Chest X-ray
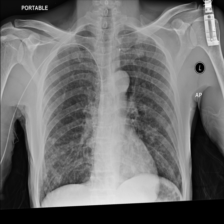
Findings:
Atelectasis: negative
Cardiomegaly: negative
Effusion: negative
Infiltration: negative
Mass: positive
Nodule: positive
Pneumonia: negative
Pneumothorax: negative
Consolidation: negative
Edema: negative
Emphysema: negative
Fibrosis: negative
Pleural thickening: negative
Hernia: negative